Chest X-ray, PA view. Patient: 61 years old, sex M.
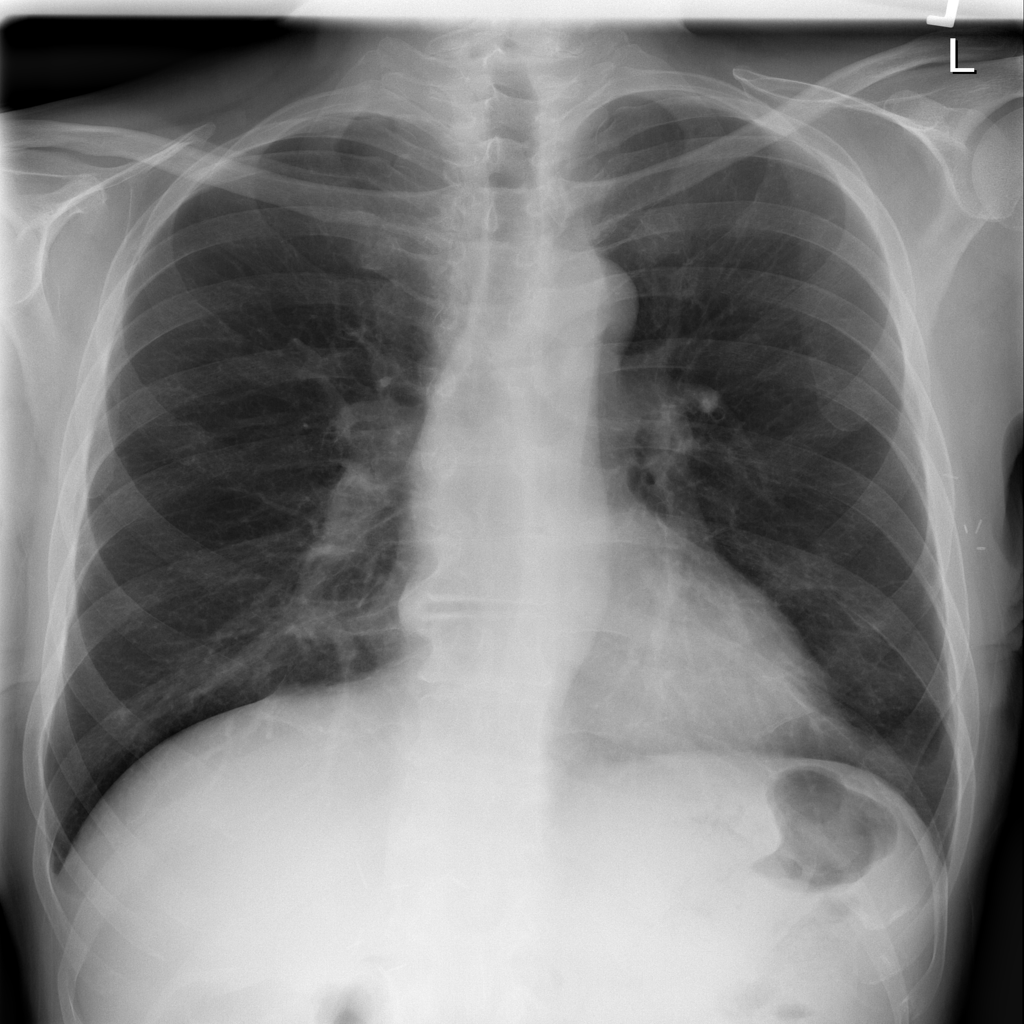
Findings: No Finding